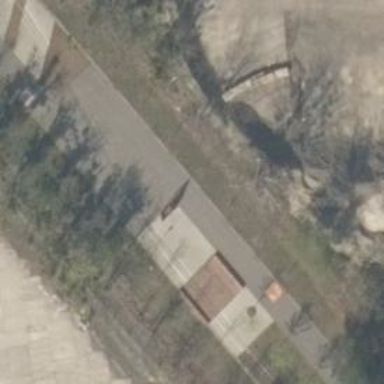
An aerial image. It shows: Abandoned railway.